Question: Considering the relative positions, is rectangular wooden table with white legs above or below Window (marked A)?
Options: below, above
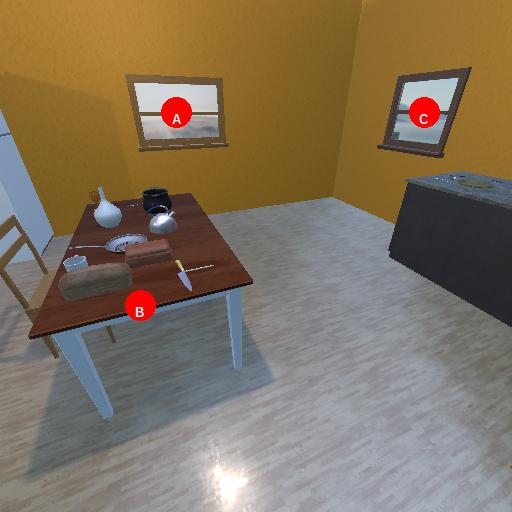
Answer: below